Interaction volume radius: 5 \u00c5
Interaction volume height: 15 \u00c5
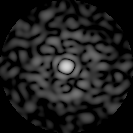
Disorder parameter: 0.8636